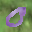
Label: 0